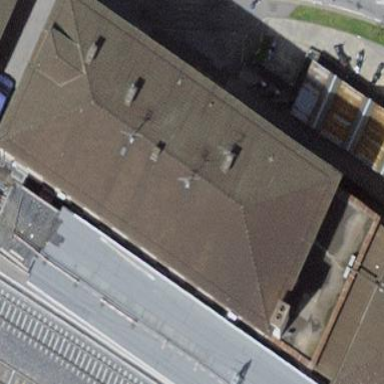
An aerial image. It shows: Building with hipped roof shape.